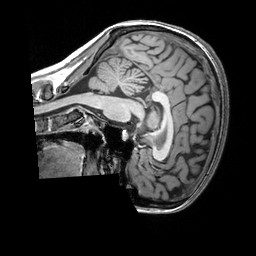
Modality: T1w
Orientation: sagittal
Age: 30
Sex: female
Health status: healthy
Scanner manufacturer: siemens
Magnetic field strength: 3 T
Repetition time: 2.3 s
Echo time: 0.00303 s